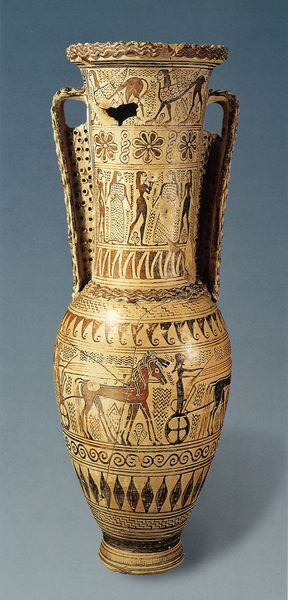
Titel: protoattische Loutrophoros-Amphora
Standort: Paris
Institution: Louvre
Schlagwörter: blau, kampf, kämpfer, mann, schatten, menschen, blume, blumen, braun, bunt, glas, hintergrund, profil, schwarz, blüten, tier, tiere, muster, ornament, alt, band, mensch, hals, felder, flach, gold, musik, kreis, pferd, pferde, amphore, henkel, keramik, krug, ranken, ton, vase, abstrakt, linien, kutsche, figuren, rad, wagen, krieg, schaden, schlacht, könig, yellow, figurativ, floral, ornamente, bauch, hoch, foto, griff, gefäß, antike, ringe, brennen, form, loch, darstellung, photo, fries, geometrisch, antik, zeus, fabel, griechisch, wesen, krieger, pferderennen, griechenland, königin, streitwagen, register, bemalung, fiß, viereck, persien, gebrannt, rennwagen, beschädigung, symbole, mäander, ägyptisch, waagen, ancient, pferdewagen, troja, horse, chariot, beschädigt, scherbe, grabung, phanteon, kampfwagen, broken, agyptisch, itake, odyseuss, phabelwesen, schlachtwagen, spung, unplastisch, waagenrennen, crack, cracked